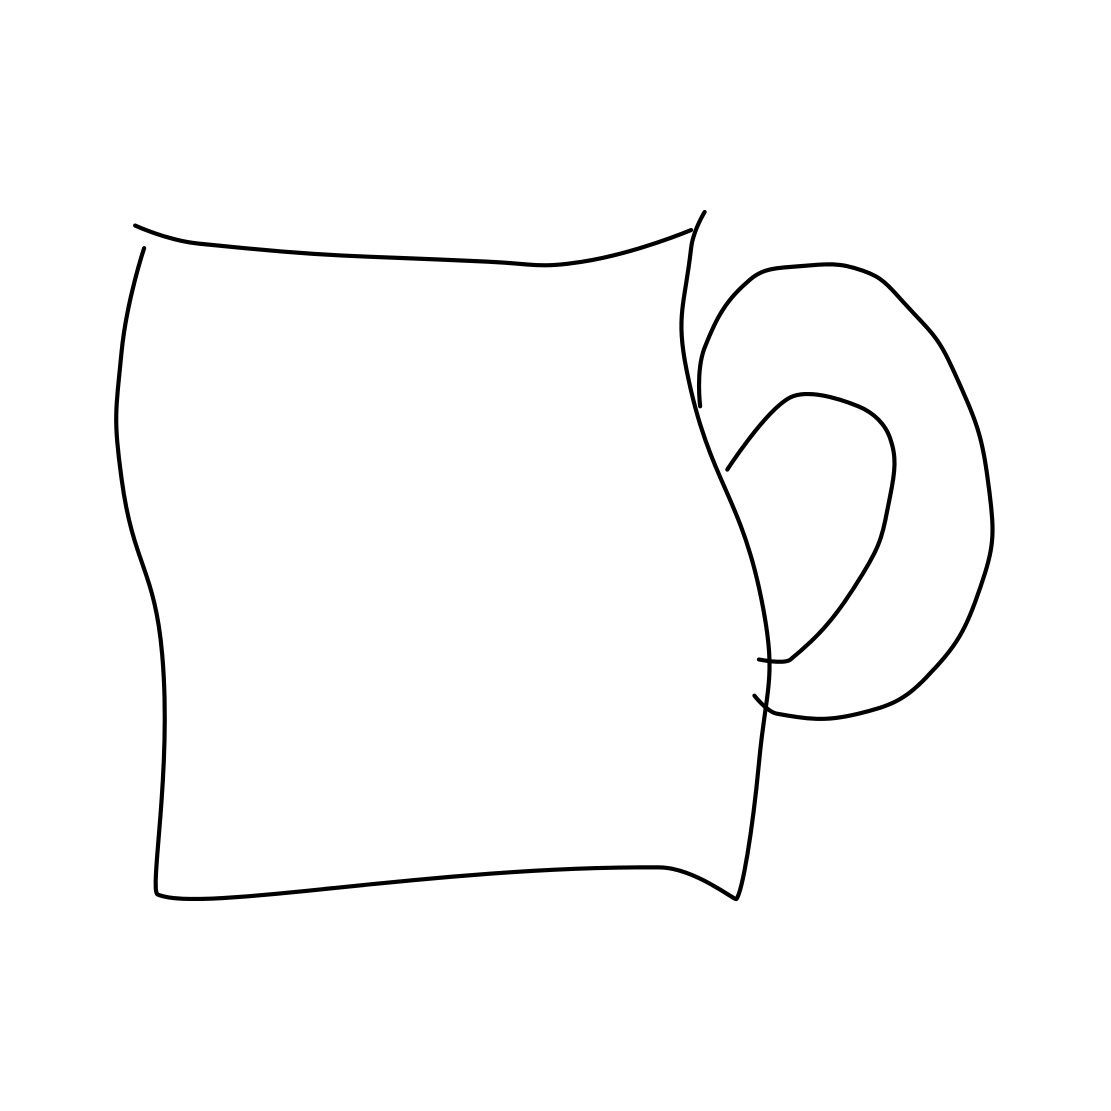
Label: mug